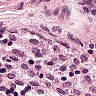
Metastatic tissue present: no